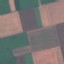
Land use / land cover: AnnualCrop